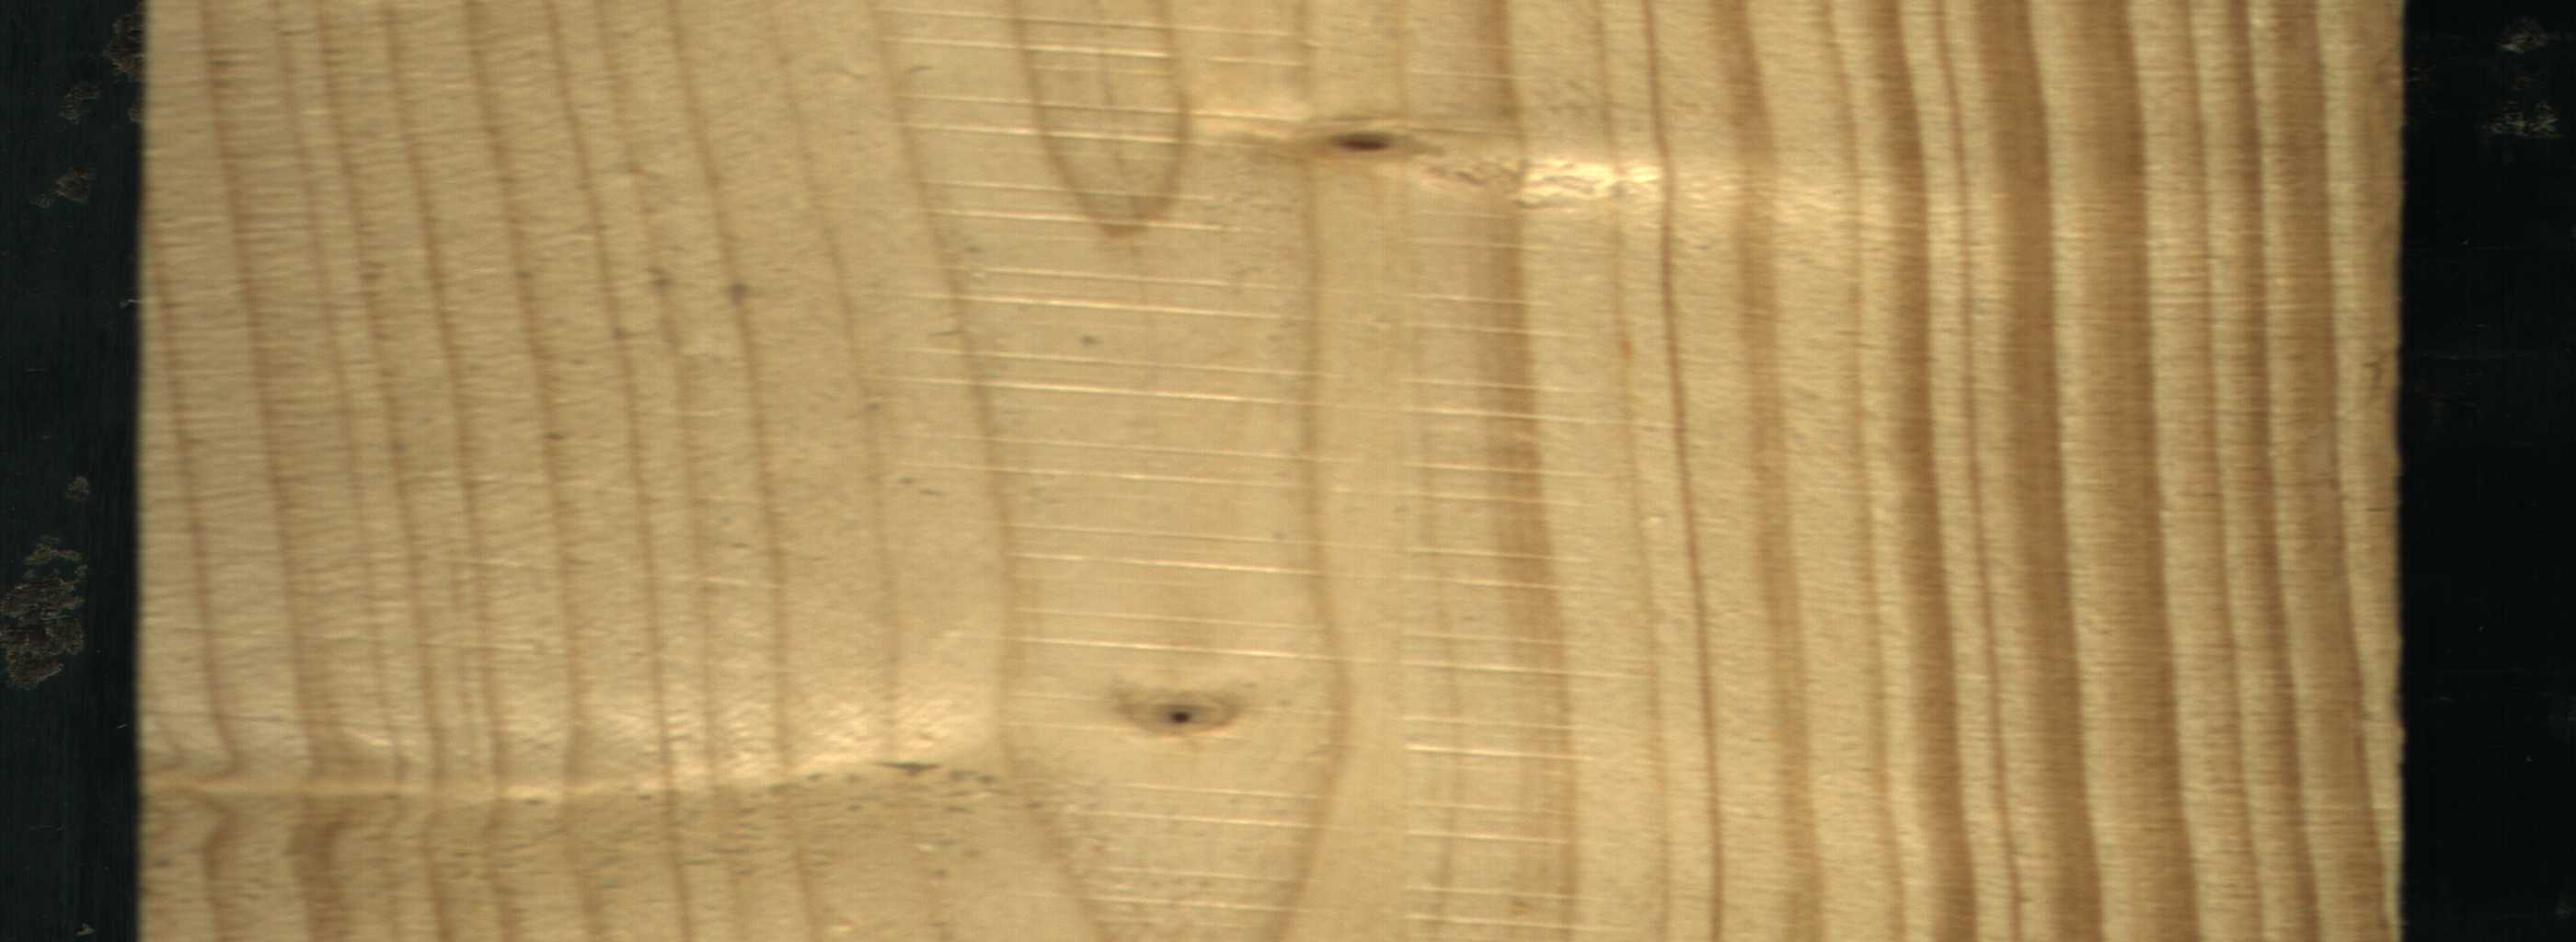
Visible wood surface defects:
Live_Knot
Live_Knot